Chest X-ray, PA view. Patient: 35 years old, sex F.
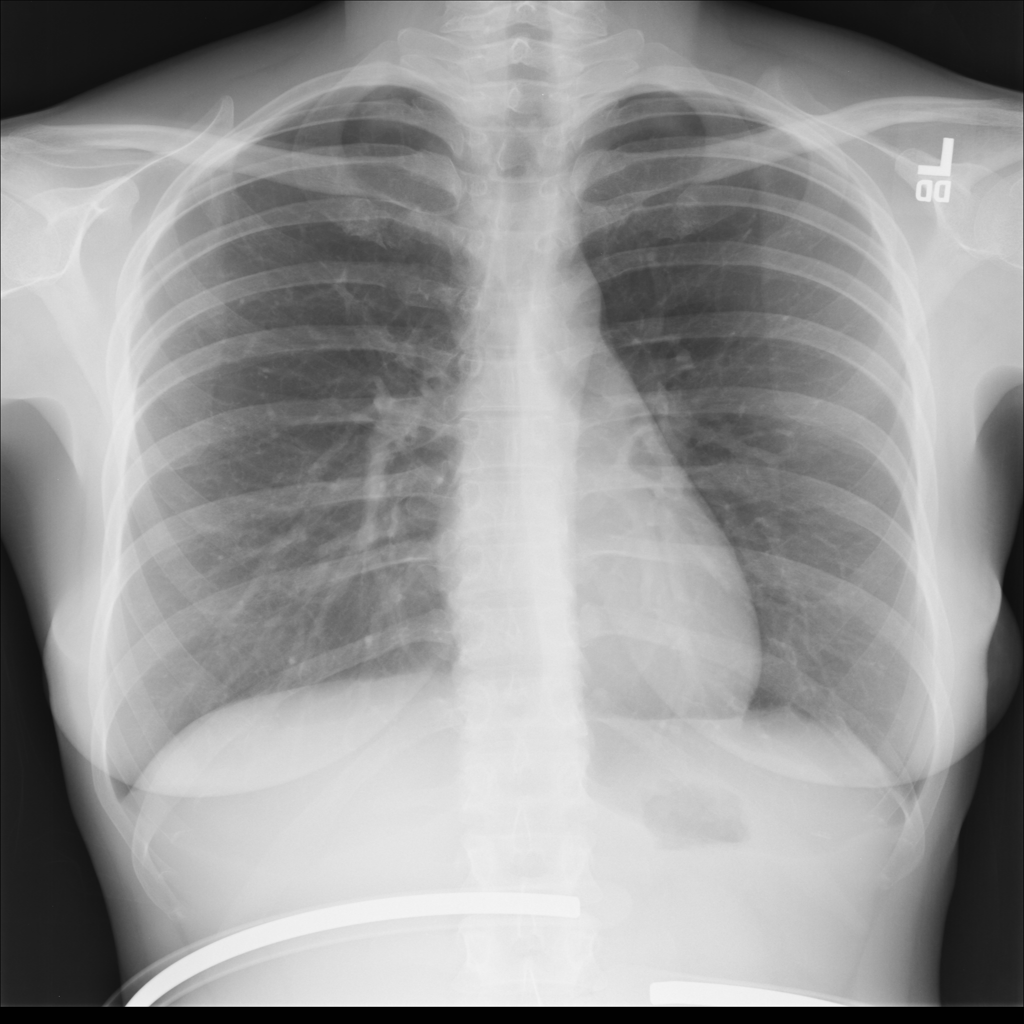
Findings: No Finding